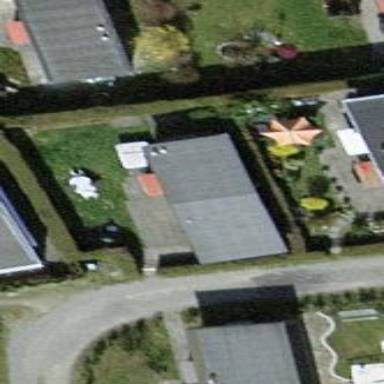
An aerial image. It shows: Static caravan building.